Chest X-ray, PA view. Patient: 34 years old, sex F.
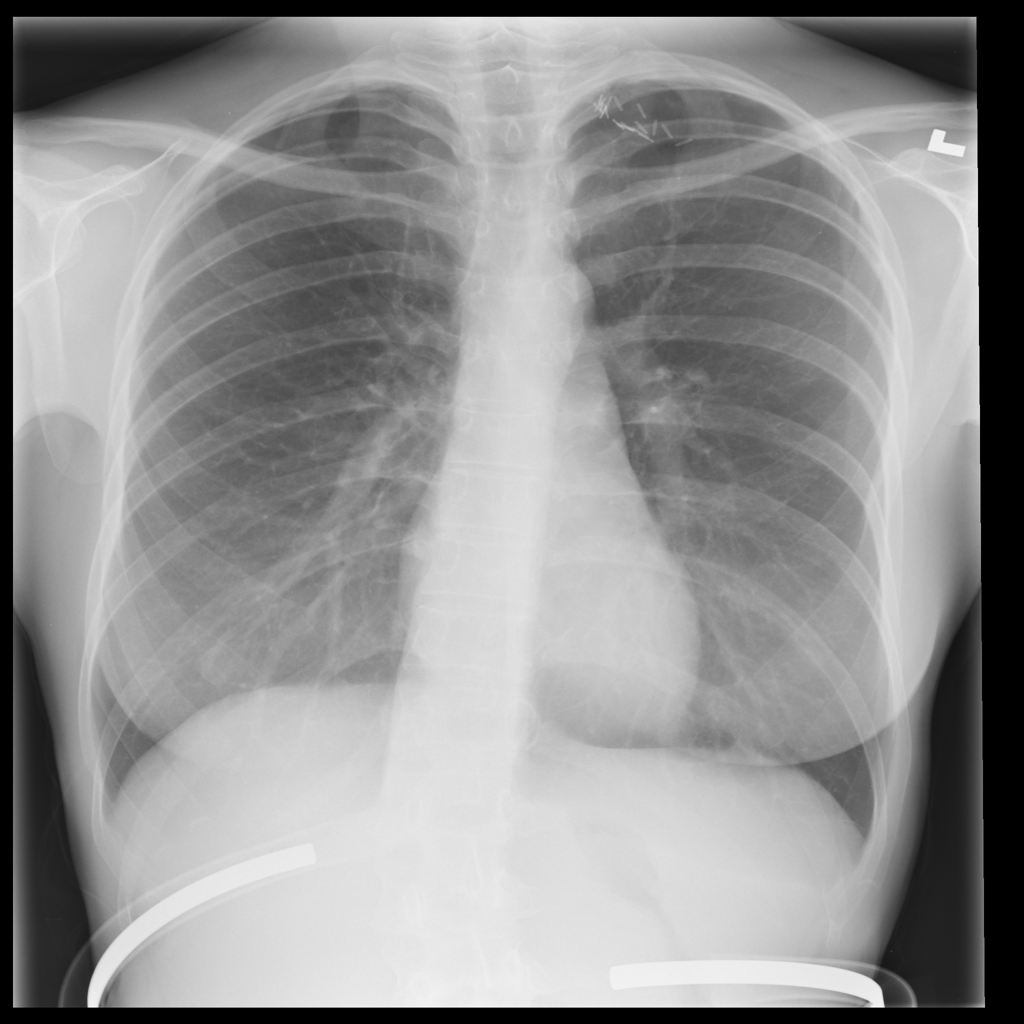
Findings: No Finding